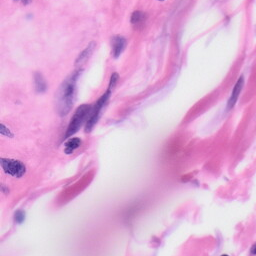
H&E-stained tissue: Skin